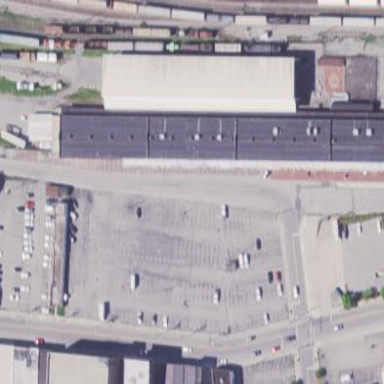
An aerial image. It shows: Building that serves as bus station. It is public transport station.